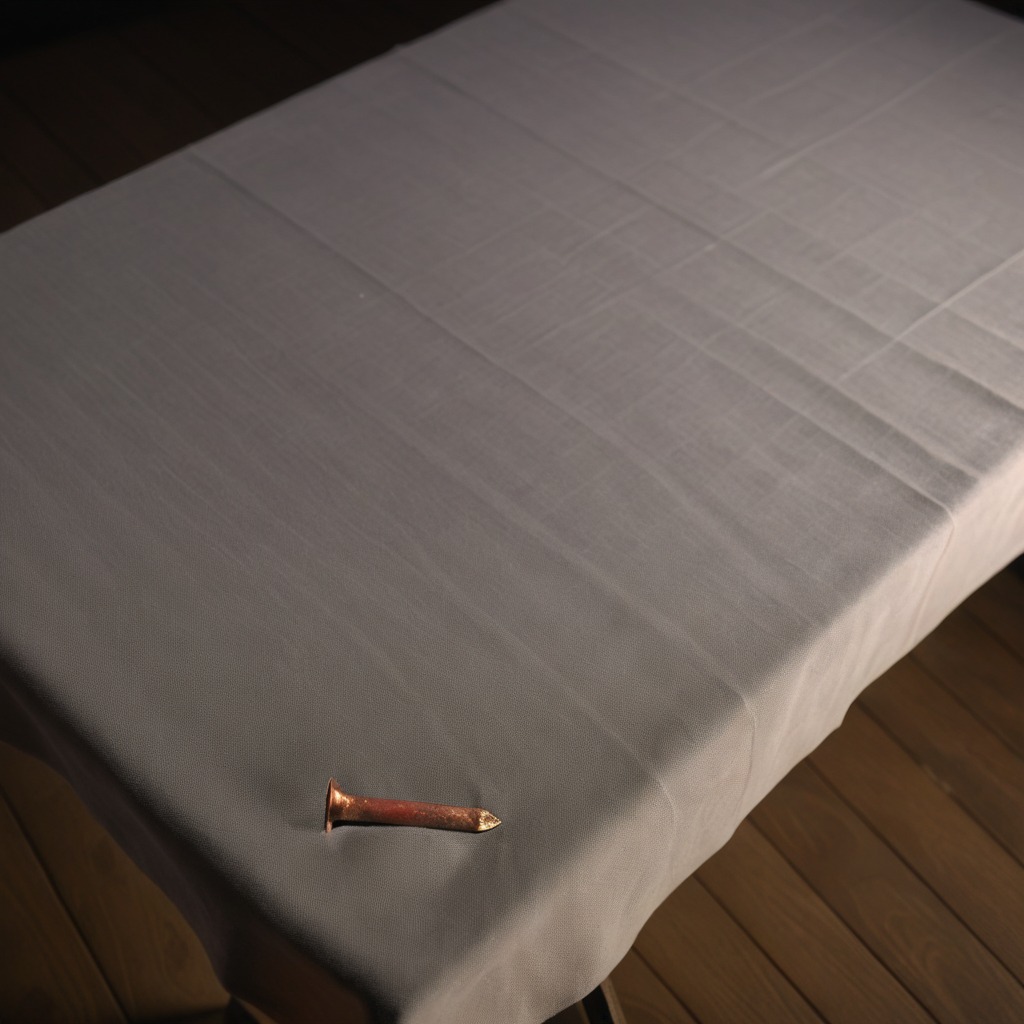
A iron nail is lying on a wooden table inside a workshop at night.